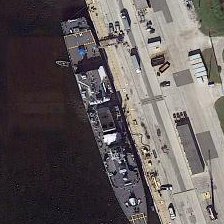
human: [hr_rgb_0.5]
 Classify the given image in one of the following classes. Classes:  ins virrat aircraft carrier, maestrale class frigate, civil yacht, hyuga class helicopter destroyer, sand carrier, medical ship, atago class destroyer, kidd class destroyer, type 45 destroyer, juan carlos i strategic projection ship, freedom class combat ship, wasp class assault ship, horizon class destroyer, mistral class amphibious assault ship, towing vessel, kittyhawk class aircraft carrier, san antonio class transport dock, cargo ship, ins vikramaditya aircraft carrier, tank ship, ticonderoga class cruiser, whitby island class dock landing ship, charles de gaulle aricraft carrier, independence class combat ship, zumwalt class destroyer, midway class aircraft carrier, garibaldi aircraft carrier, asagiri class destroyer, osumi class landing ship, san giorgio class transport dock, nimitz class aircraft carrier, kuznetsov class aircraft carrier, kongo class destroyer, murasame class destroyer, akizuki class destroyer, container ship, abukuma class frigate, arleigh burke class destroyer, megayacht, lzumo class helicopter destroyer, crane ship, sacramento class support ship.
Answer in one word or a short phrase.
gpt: Arleigh Burke class destroyer